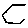
Label: hexagon